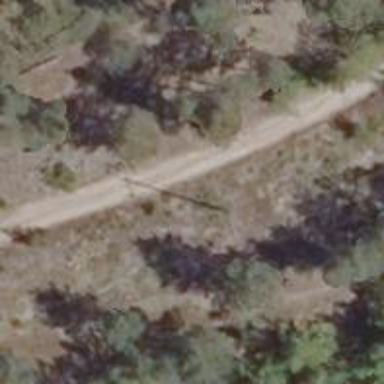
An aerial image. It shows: Power pole.